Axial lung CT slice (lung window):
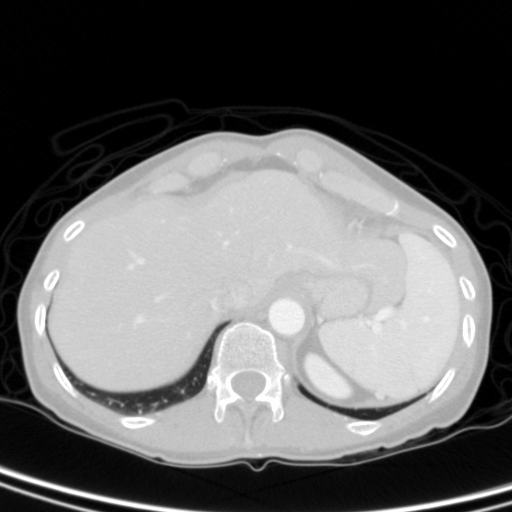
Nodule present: no